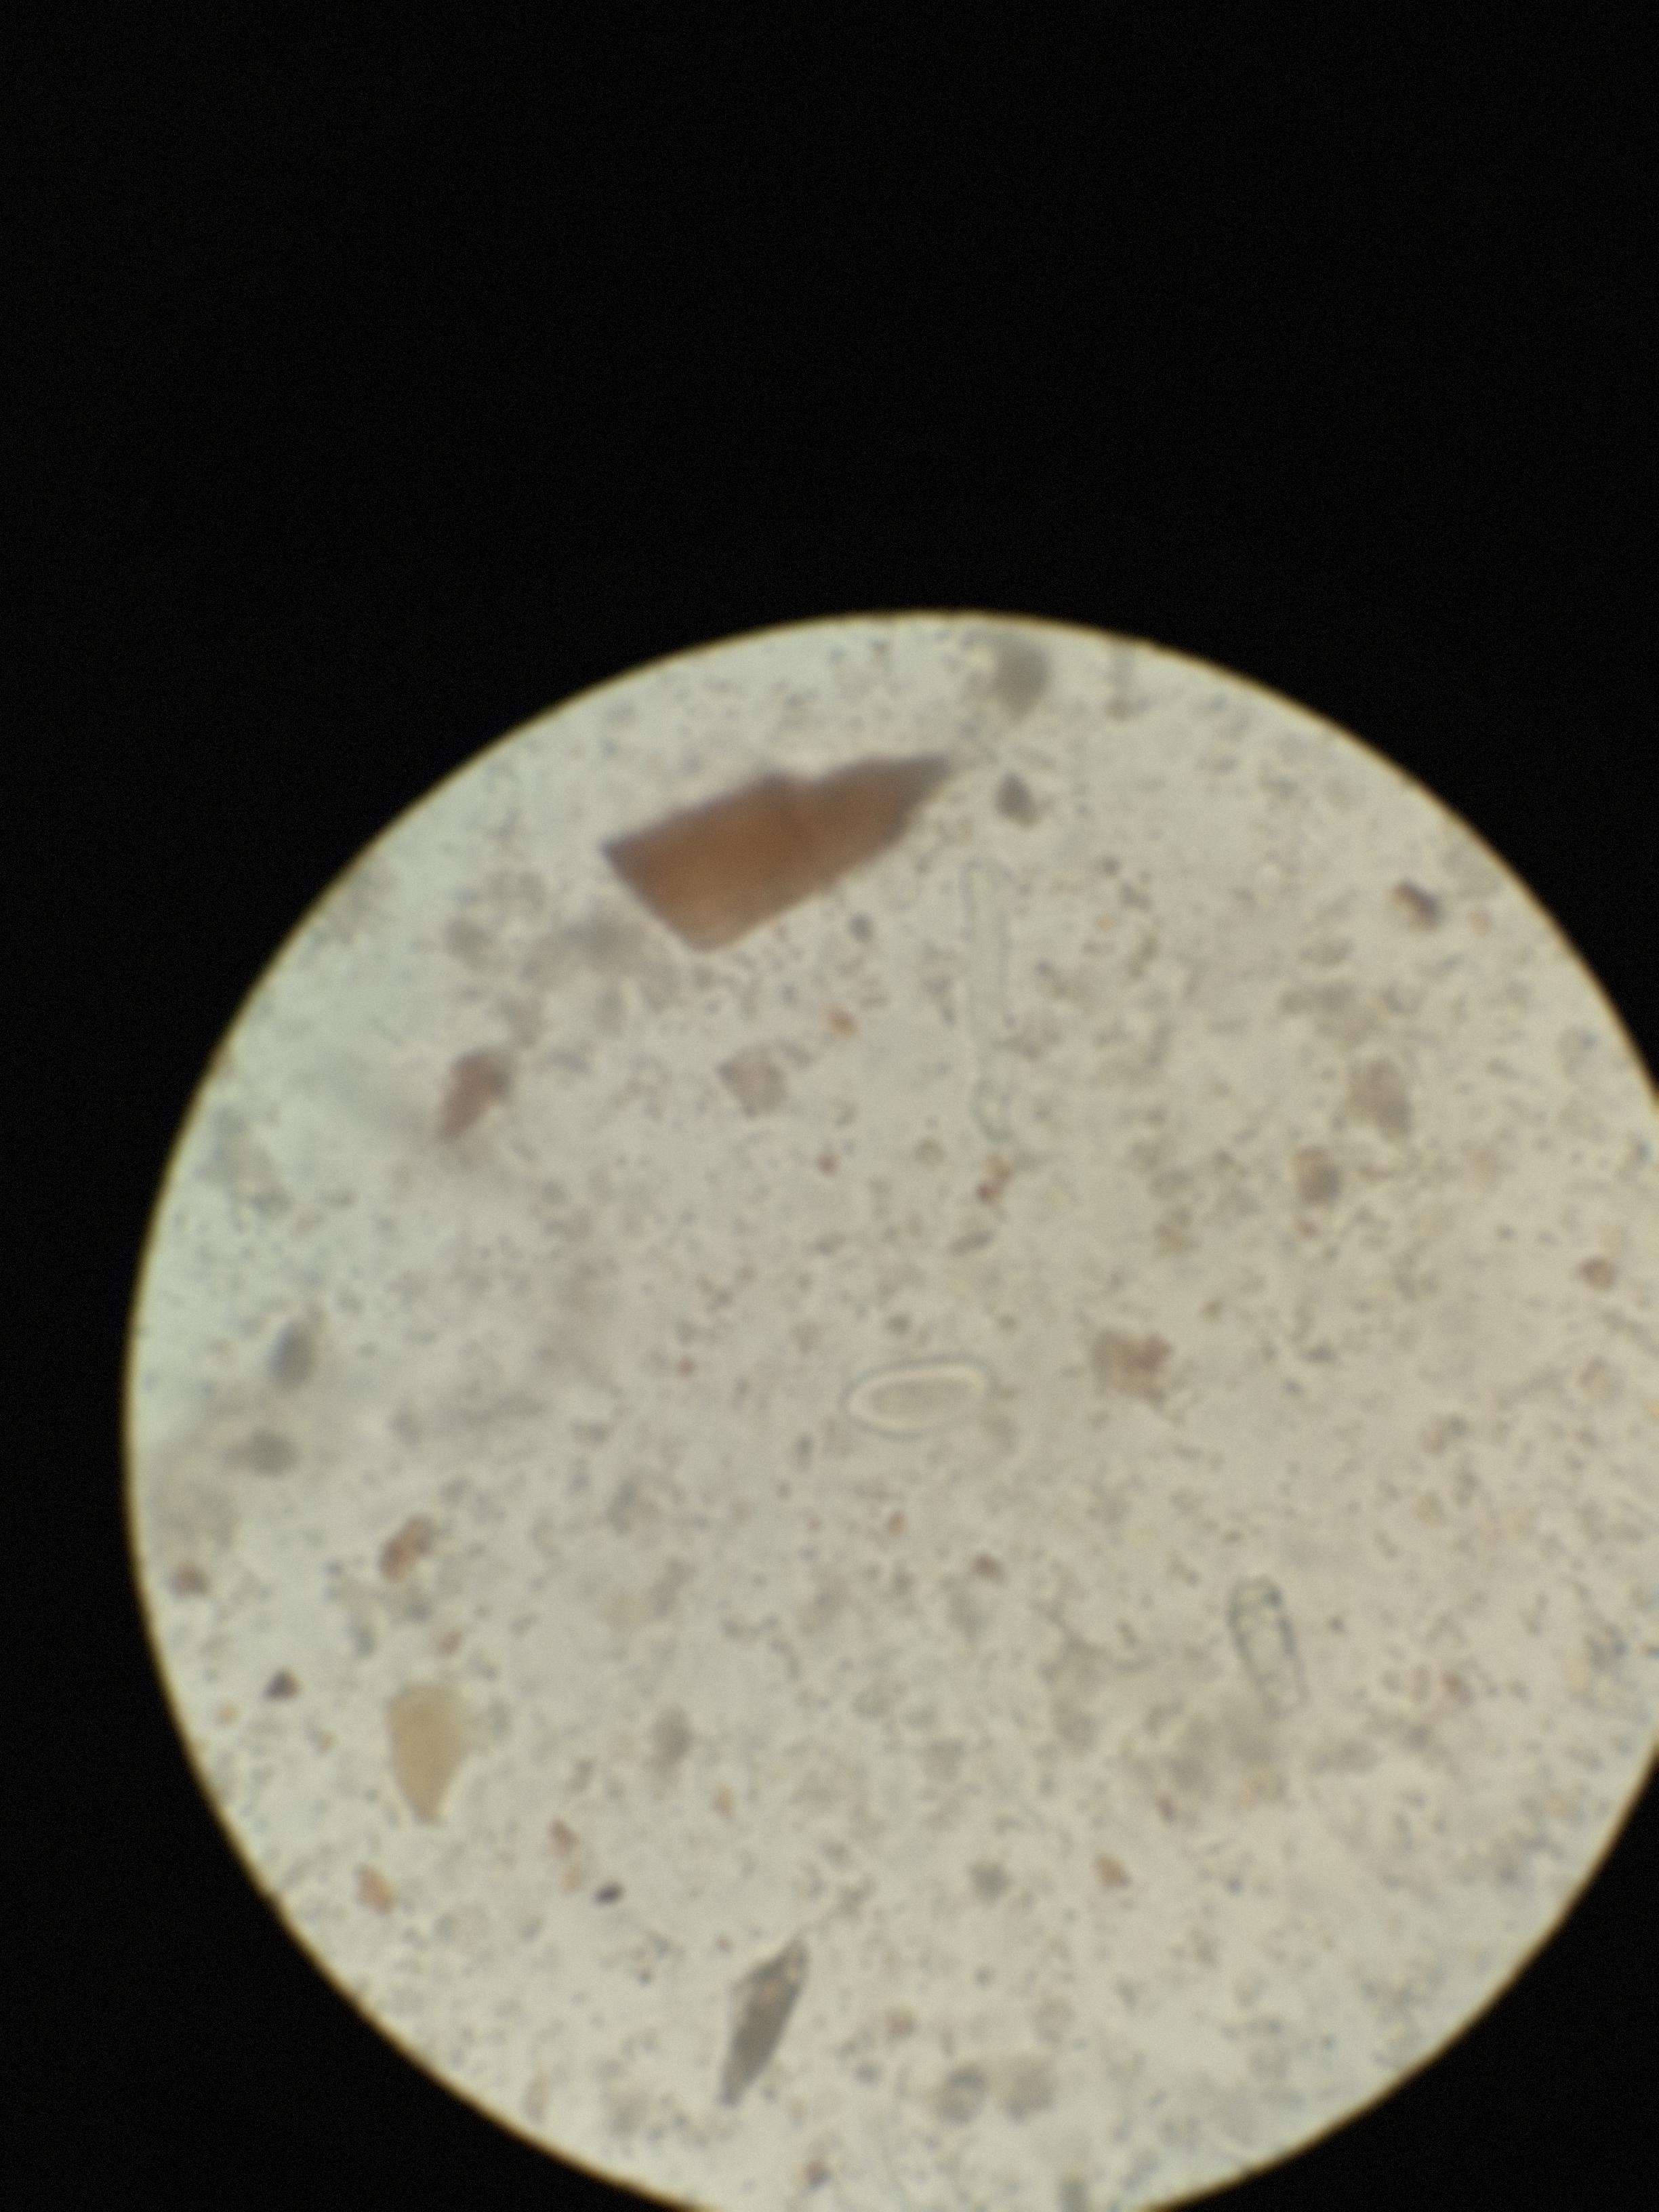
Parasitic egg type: Enterobius vermicularis